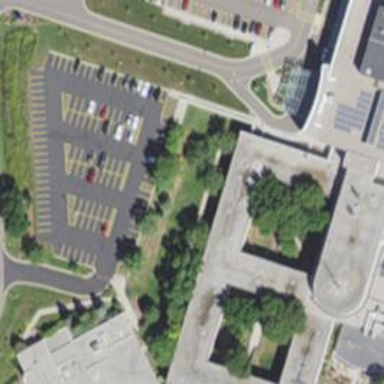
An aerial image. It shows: Parking area with surface.